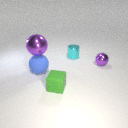
small purple metal sphere to the right of small cyan metal cylinder